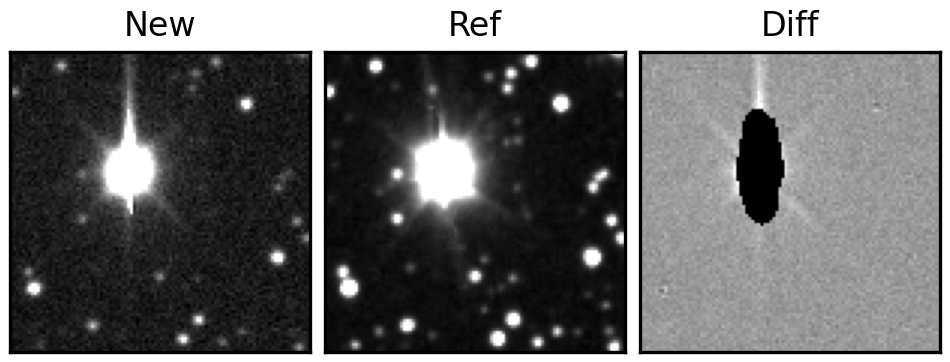
Label: bogus